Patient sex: M
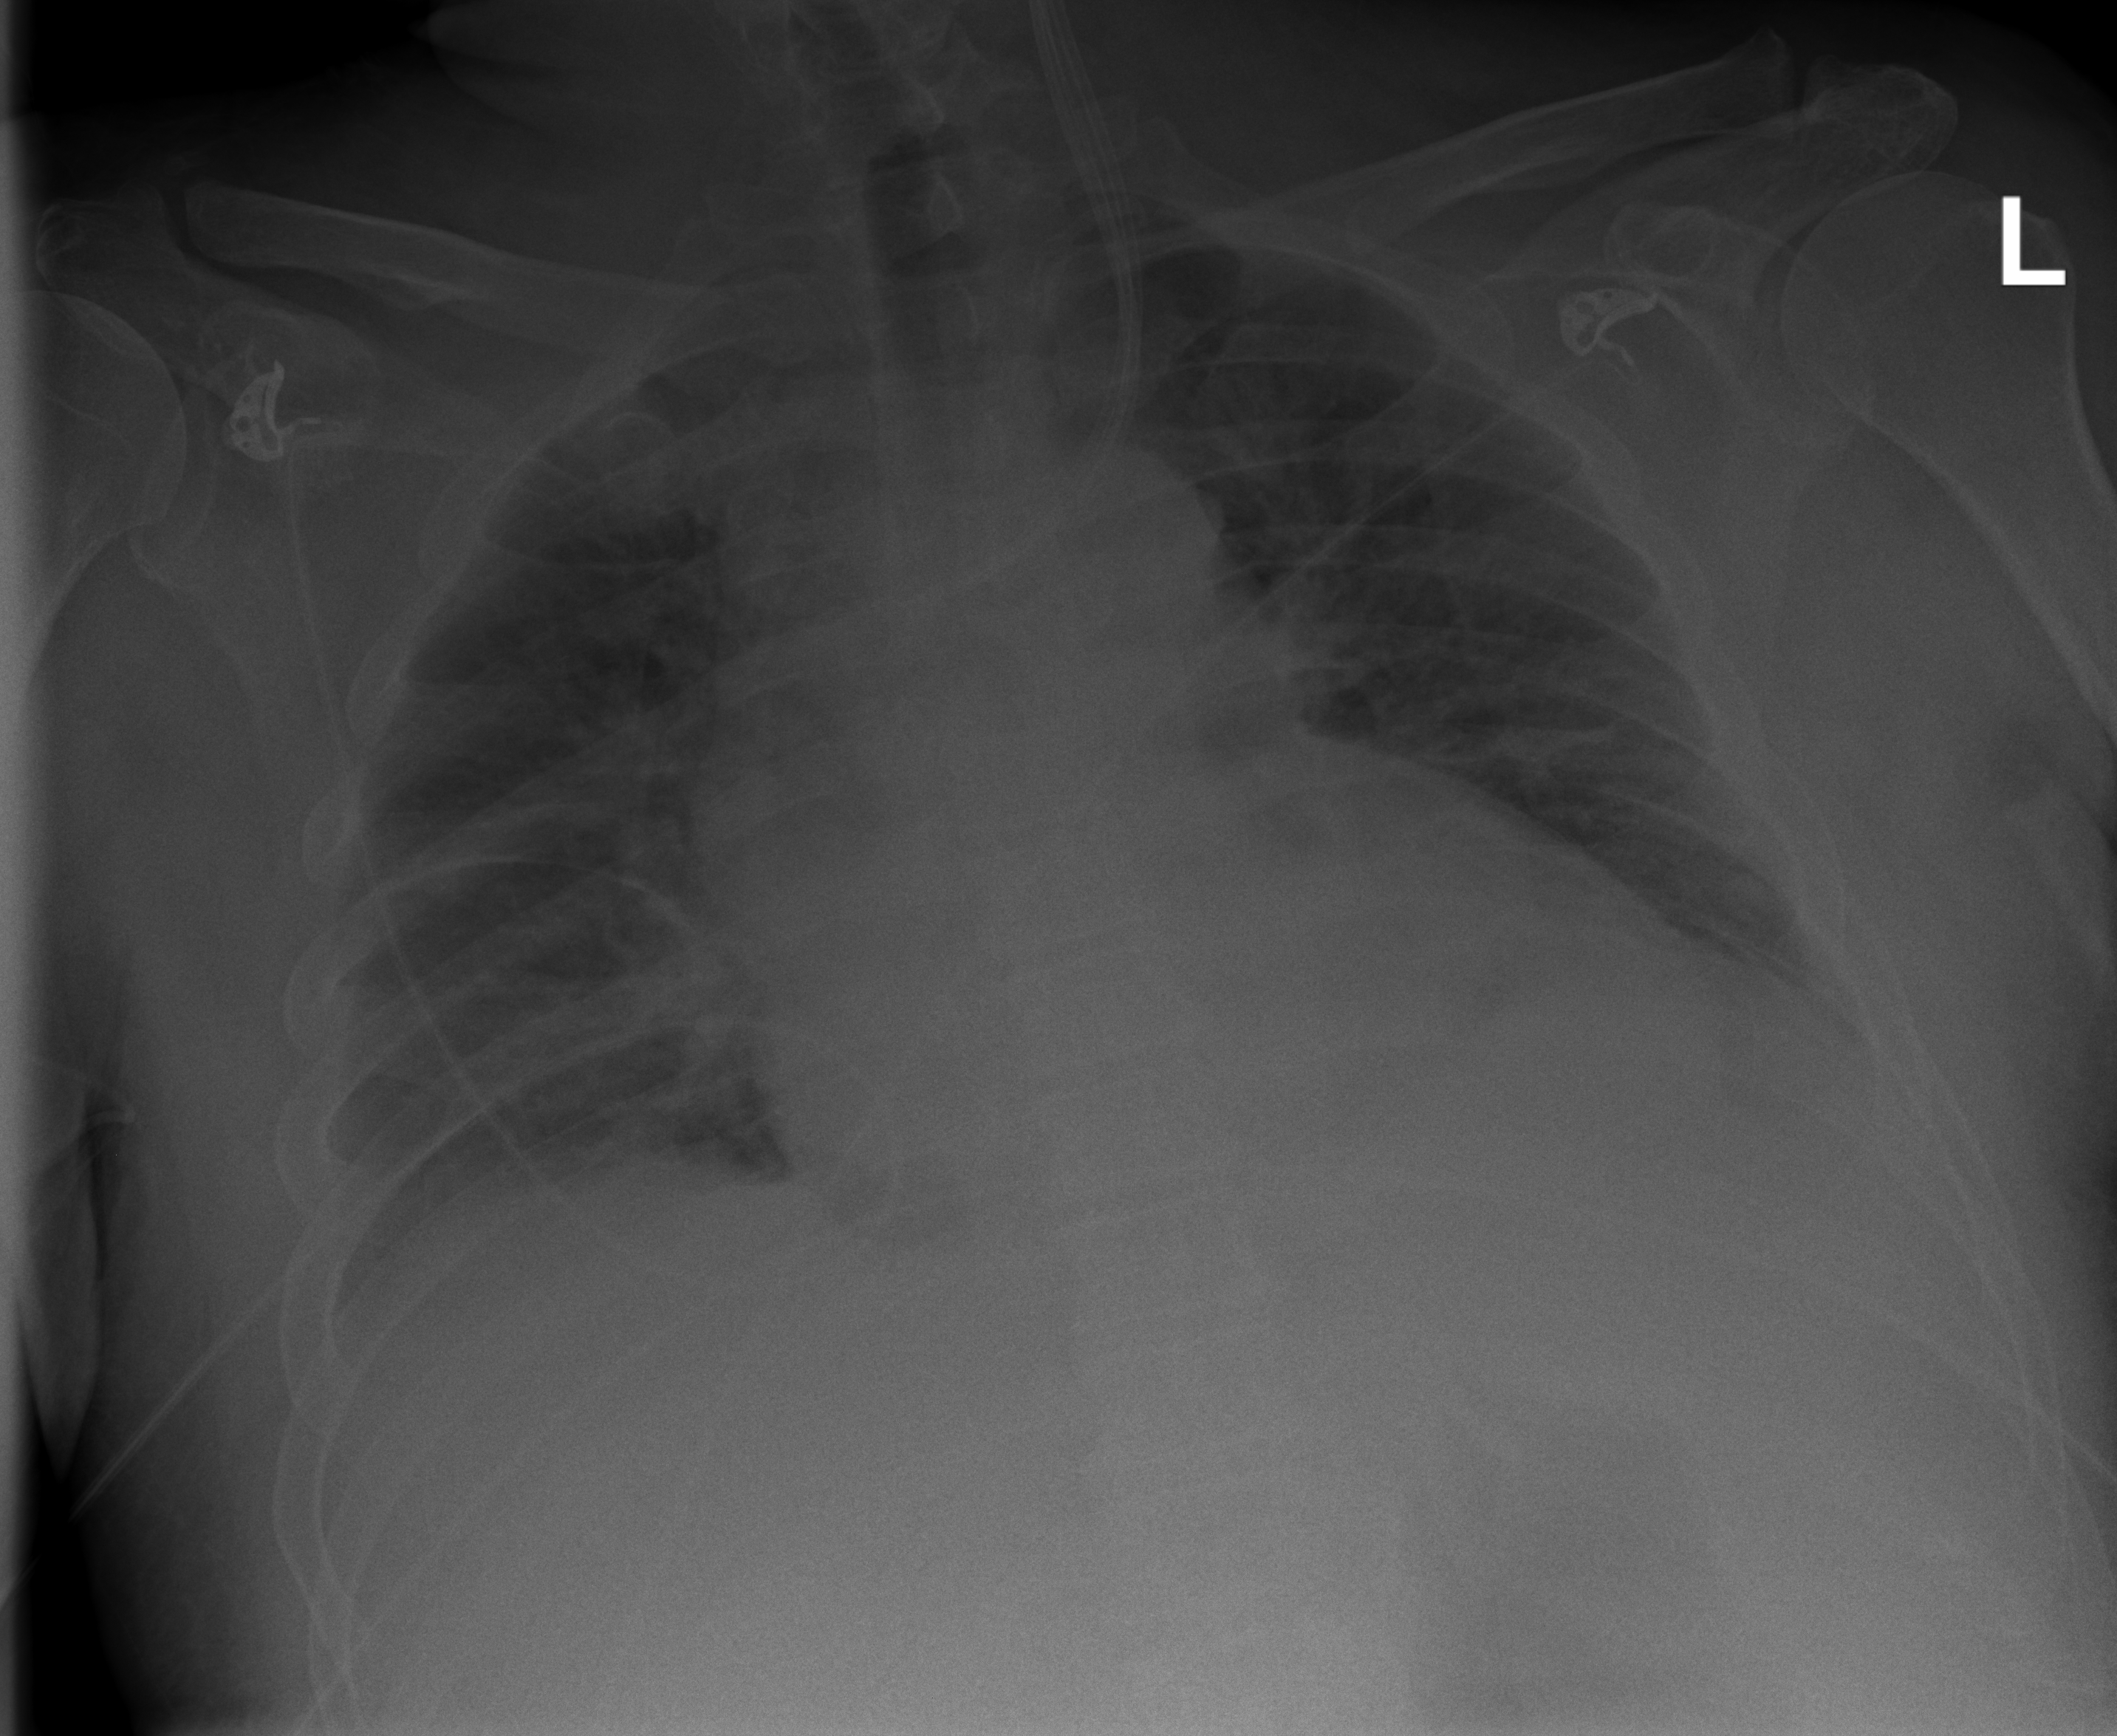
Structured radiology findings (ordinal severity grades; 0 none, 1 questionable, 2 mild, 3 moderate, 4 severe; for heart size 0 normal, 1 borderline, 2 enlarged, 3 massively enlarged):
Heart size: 2
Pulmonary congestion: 1
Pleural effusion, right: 2
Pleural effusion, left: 2
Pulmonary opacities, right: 2
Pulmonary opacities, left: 0
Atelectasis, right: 2
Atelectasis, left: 2